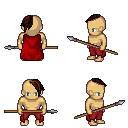
a pixel art fantasy rpg character, male body template, human, tanned skin, red cape, red pants, brown long mohawk hairstyle, spear, four views (front, back, left, right), 2x2 character sprite sheet, small pixel art, hard edges, no anti-aliasing